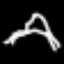
Label: frog